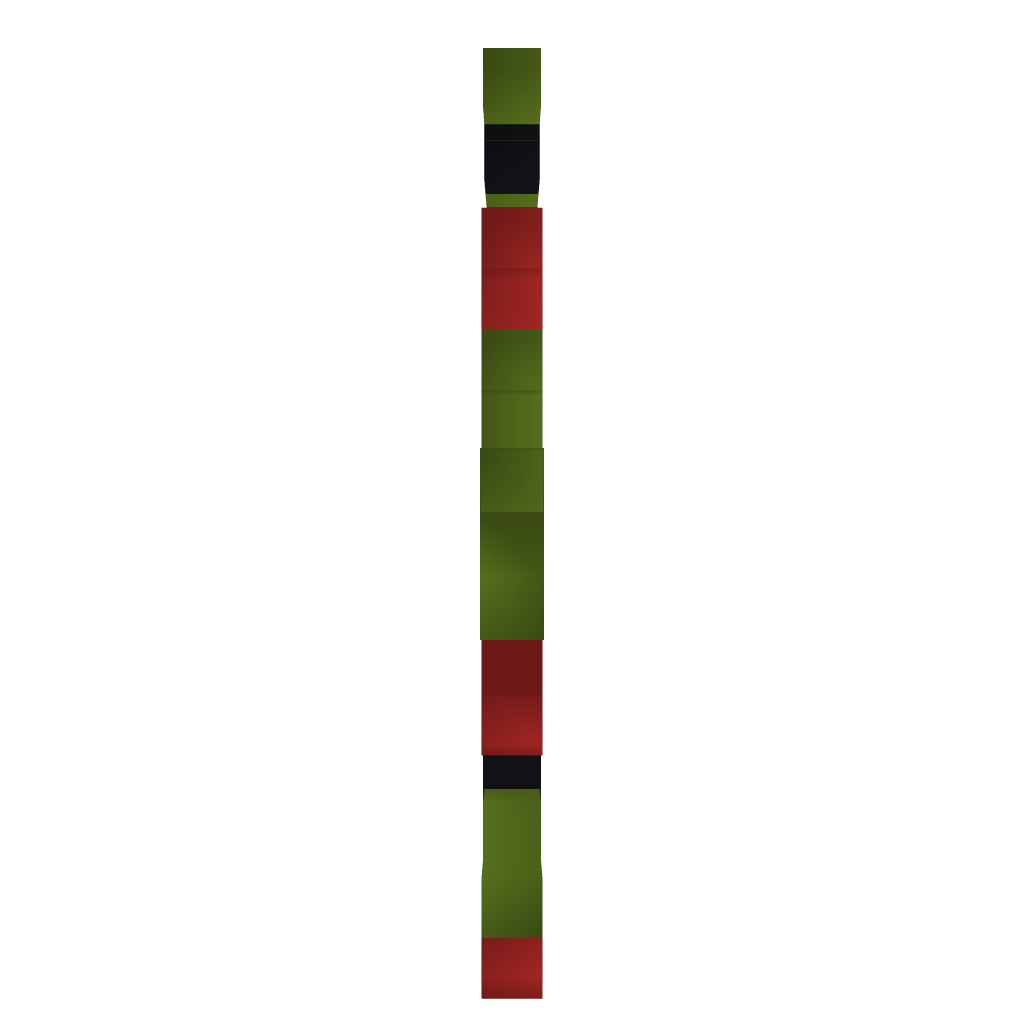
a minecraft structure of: Moblin from Zelda 1